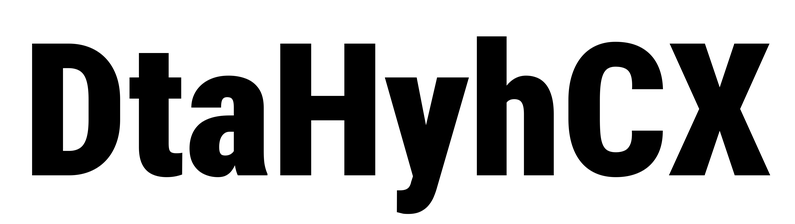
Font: Roboto_Condensed_Black